Aerial crown-view tile of a tropical tree (Barro Colorado Island, Panama), acquired 20241216:
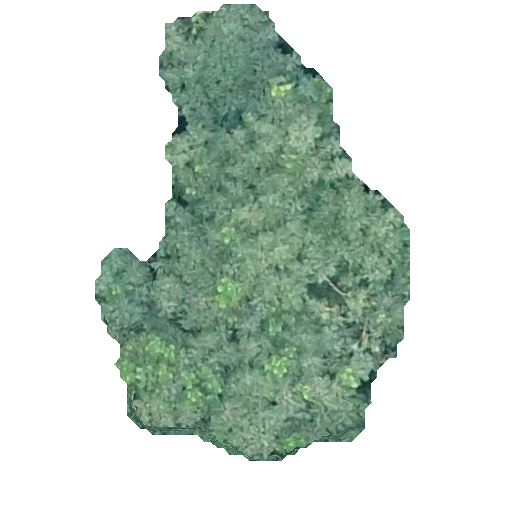
Species: Zanthoxylum ekmanii
GBIF accepted scientific name: Zanthoxylum ekmanii
Crown area: 135.783 m²